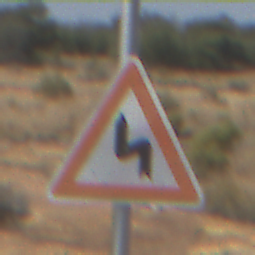
Verkehrszeichen: DoppelkurveZunaechstLinks
Umgebung: Outdoor, Nature
Tageszeit: Midday
Wetter: PartlyCloudy
Licht: Natural
Jahreszeit: NotSpecified
Kontrast: HighContrast